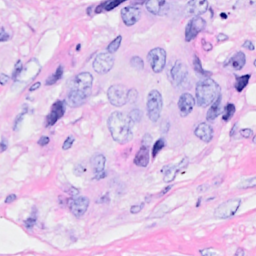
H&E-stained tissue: Breast